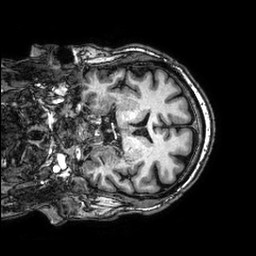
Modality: T1w
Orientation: coronal
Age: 58
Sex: male
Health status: healthy